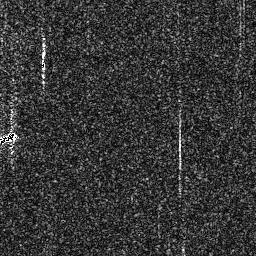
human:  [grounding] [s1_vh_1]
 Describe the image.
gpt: In the satellite image, there is  <ref>1 small ship </ref> <box>[[0, 50, 6, 56, 0]]</box> located at left.